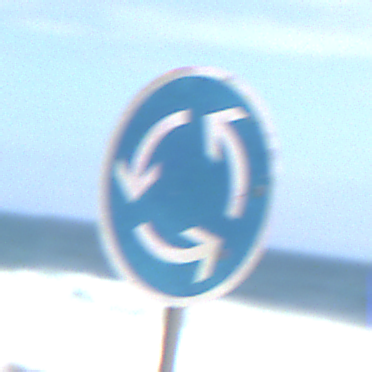
Verkehrszeichen: Kreisverkehr
Umgebung: Outdoor, Nature
Tageszeit: Midday
Wetter: PartlyCloudy
Licht: Natural
Jahreszeit: NotSpecified
Kontrast: MediumContrast